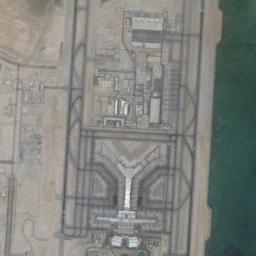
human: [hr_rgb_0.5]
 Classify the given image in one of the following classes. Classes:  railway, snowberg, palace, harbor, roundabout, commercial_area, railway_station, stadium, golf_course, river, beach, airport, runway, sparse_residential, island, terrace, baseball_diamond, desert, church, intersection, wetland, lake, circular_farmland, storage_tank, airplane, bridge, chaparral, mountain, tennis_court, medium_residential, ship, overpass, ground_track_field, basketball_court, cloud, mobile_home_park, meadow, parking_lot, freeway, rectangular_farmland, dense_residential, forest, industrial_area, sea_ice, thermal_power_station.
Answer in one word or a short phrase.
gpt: airport